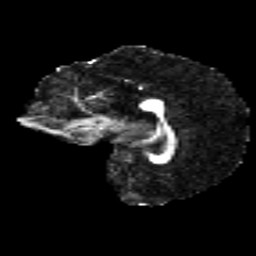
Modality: FA
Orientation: sagittal
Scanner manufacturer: siemens
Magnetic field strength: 3 T
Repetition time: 4.16 s
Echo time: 0.0806 s